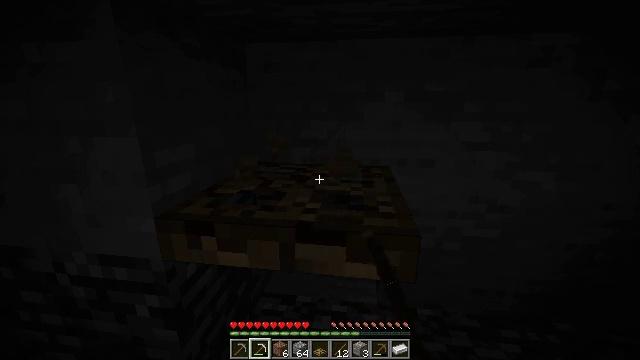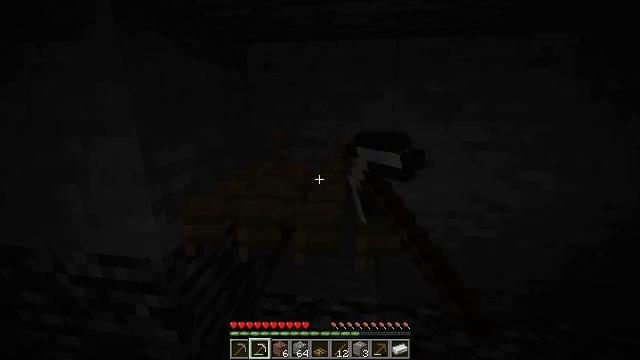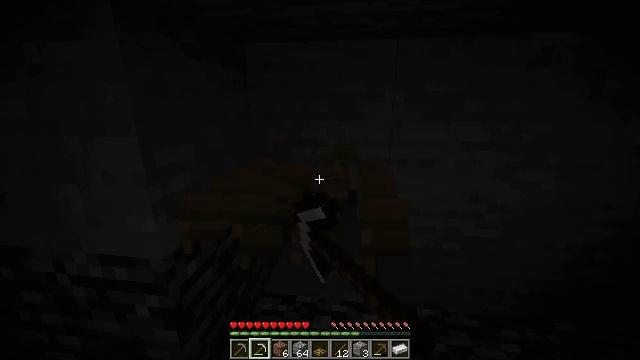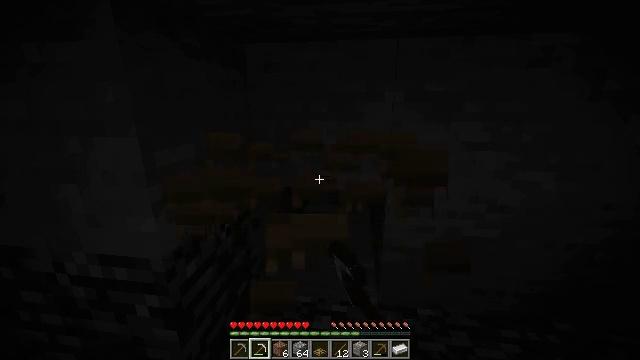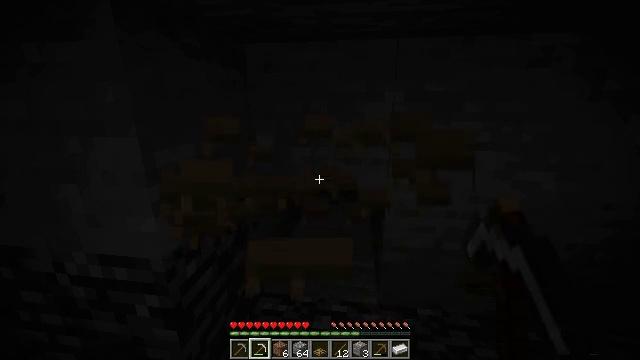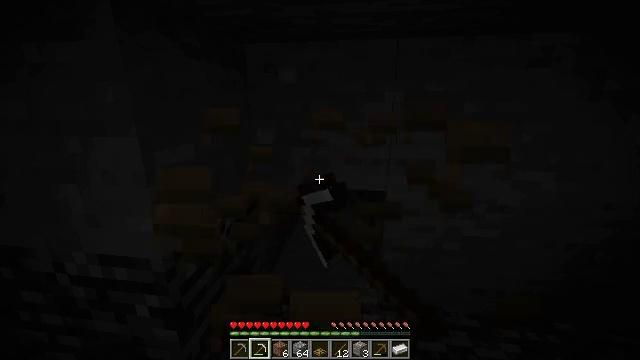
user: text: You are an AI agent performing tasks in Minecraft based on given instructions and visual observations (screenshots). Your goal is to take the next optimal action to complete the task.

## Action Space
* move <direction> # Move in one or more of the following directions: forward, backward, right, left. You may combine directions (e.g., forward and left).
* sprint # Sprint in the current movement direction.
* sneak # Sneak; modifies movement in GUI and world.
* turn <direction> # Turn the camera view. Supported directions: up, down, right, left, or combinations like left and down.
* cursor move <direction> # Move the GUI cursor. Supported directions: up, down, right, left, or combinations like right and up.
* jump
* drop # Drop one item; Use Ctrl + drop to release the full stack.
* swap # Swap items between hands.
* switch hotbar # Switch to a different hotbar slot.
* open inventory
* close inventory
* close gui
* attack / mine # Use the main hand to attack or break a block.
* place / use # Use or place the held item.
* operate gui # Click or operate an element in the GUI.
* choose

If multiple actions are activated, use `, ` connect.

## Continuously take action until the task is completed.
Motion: motion action
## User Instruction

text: Mine the oak trapdoor.
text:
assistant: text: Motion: attack / mine
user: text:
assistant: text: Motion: attack / mine
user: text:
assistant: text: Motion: attack / mine
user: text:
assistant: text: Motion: attack / mine
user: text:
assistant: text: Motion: attack / mine
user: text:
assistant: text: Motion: attack / mine